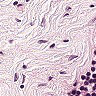
Metastatic tissue present: no